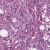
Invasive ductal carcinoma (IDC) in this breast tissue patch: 1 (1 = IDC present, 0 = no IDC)